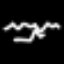
Label: squiggle